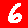
Digit: 6